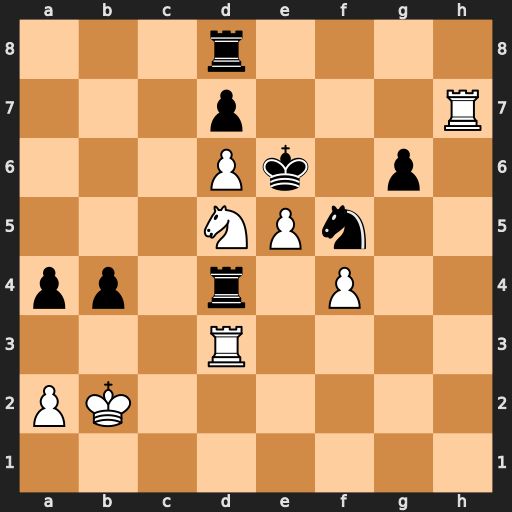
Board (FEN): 3r4/3p3R/3Pk1p1/3NPn2/pp1r1P2/3R4/PK6/8
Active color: w
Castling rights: -
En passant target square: -
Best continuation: Nc7#